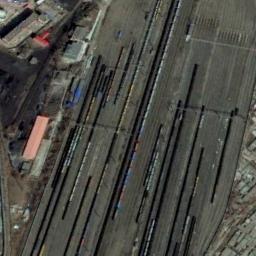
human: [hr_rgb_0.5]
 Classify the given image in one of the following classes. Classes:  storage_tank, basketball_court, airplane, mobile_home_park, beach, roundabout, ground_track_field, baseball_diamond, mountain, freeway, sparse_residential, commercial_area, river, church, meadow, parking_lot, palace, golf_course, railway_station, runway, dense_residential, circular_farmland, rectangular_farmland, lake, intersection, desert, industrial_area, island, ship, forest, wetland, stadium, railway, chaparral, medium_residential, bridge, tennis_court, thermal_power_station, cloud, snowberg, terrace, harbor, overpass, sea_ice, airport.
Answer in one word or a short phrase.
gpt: railway